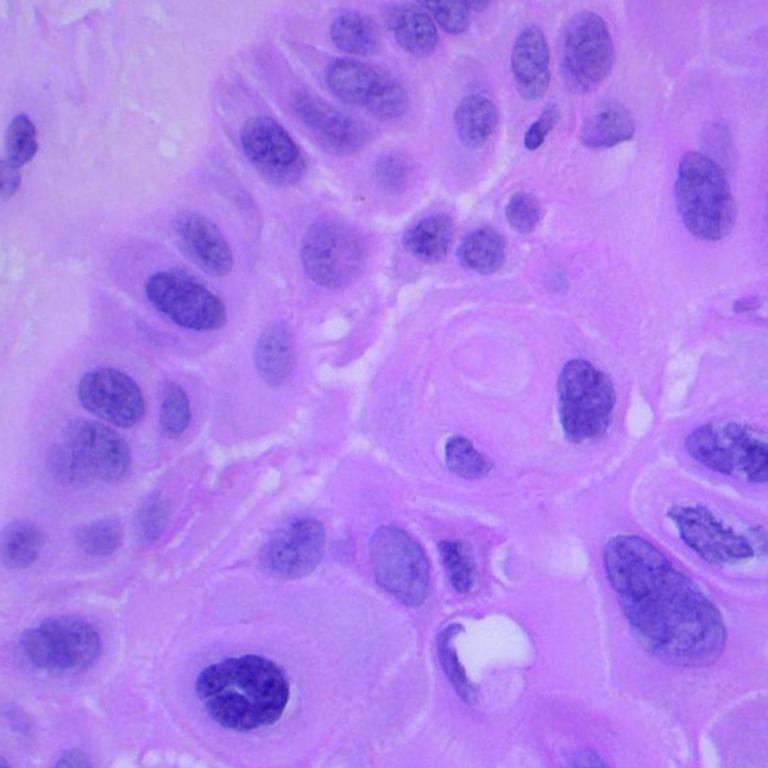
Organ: lung
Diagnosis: squamous carcinomas